Question: Is there a pre-built animation in iOS APIs for the effect you have in "Photos" app on ipad ?
I'm referring to the animation associated to the pinch gesture over pictures albums:
I need to implement a similar effect in my app, to display a group of pictures.
thanks
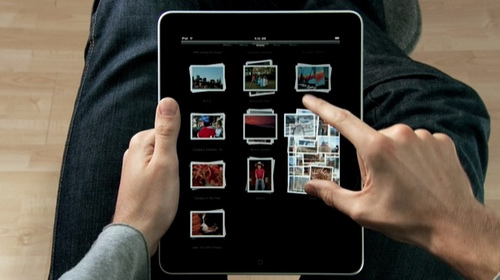
Answer: Nope, there is no built in animation for that. You have to implement it yourself unfortunately.